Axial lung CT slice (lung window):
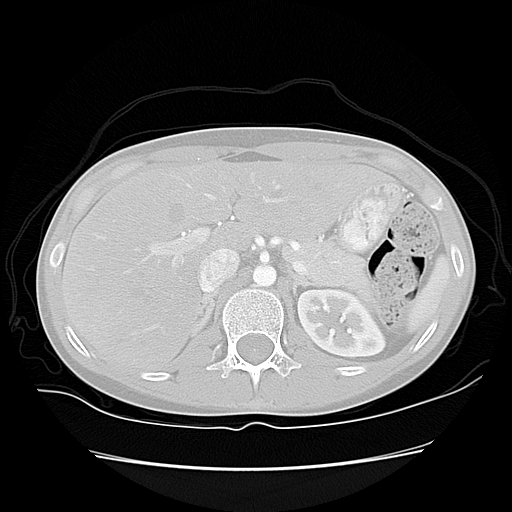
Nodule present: no